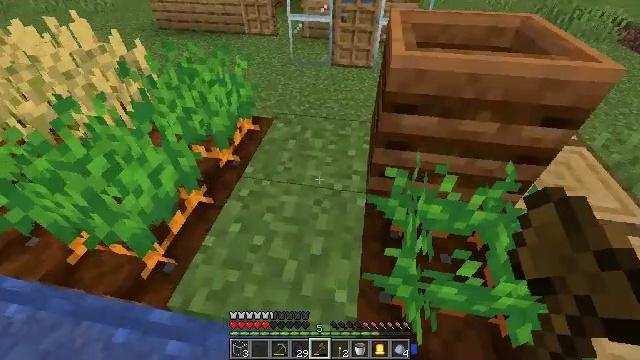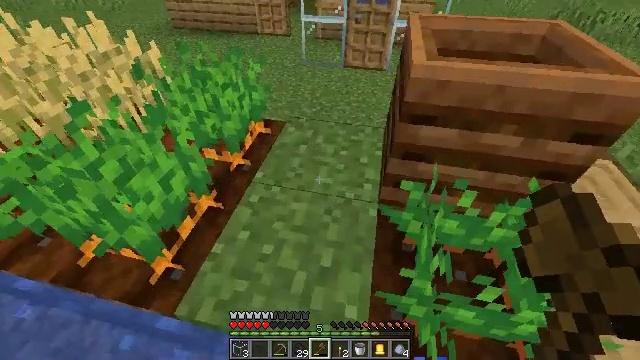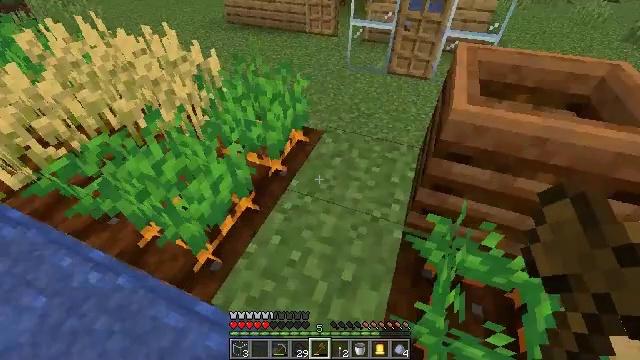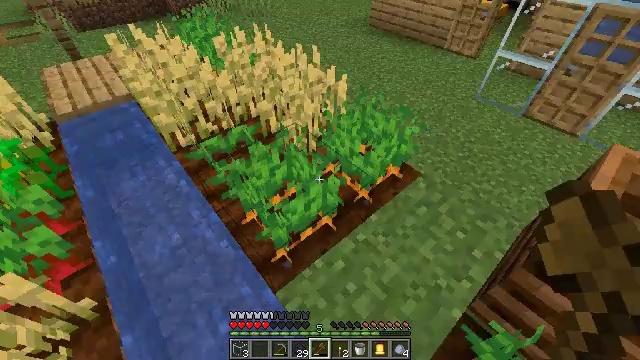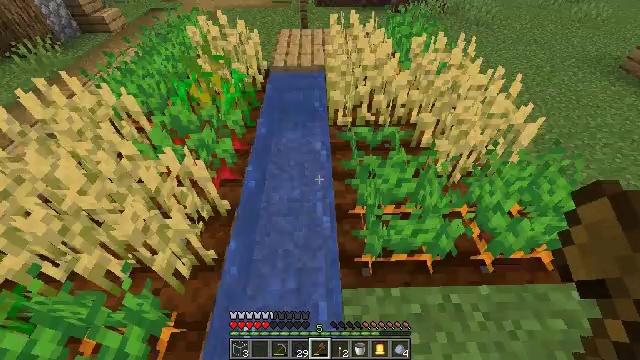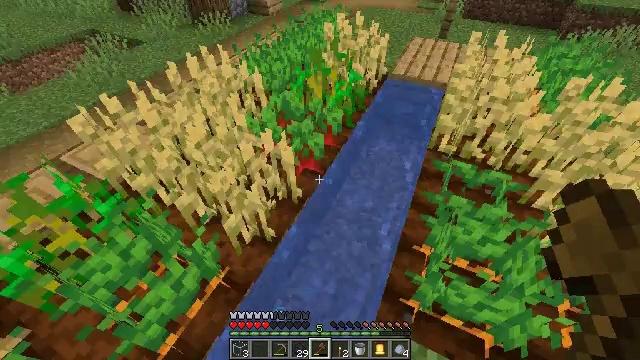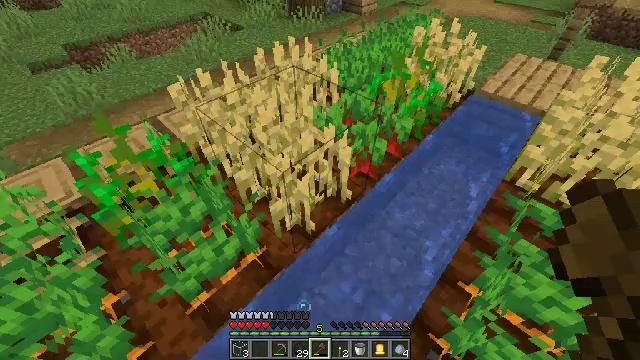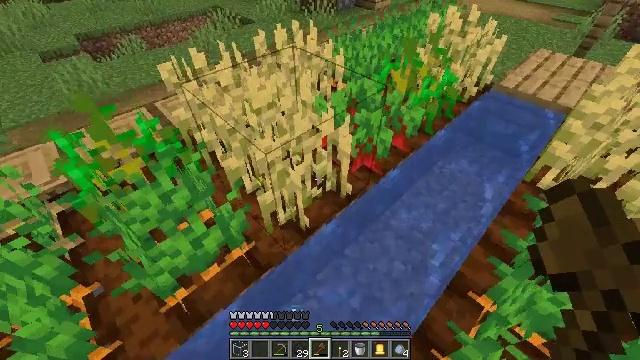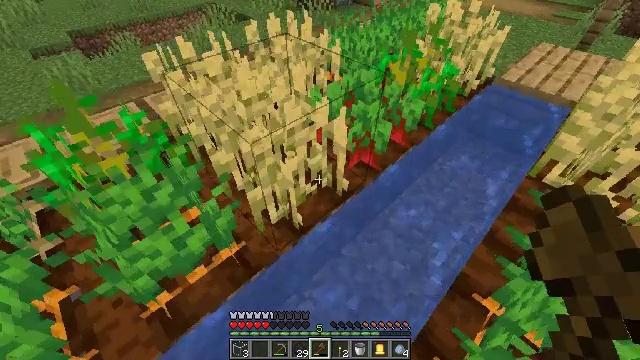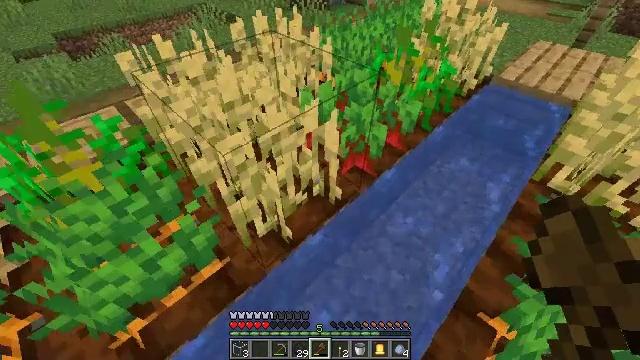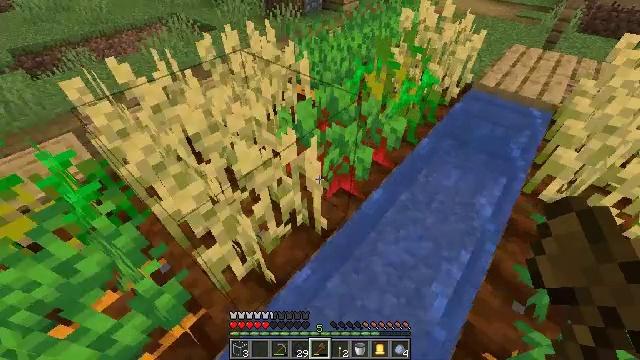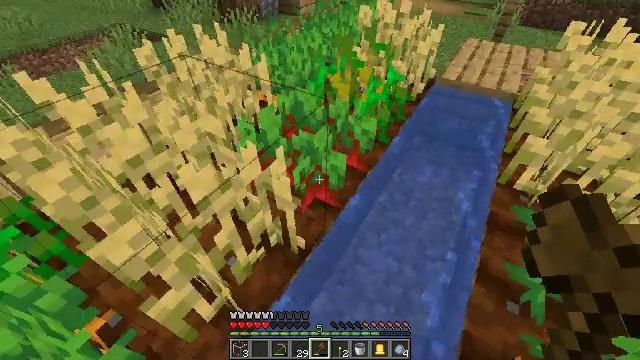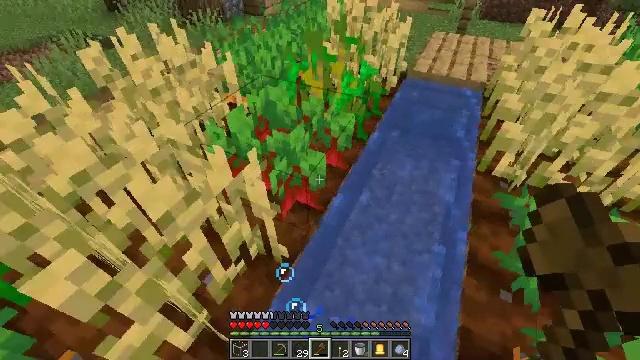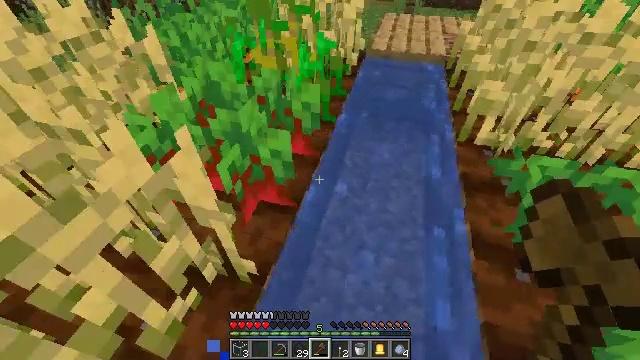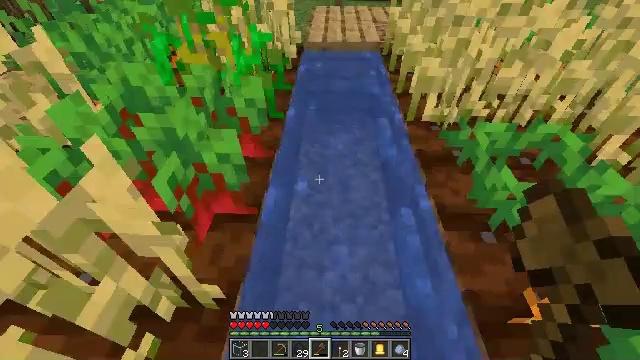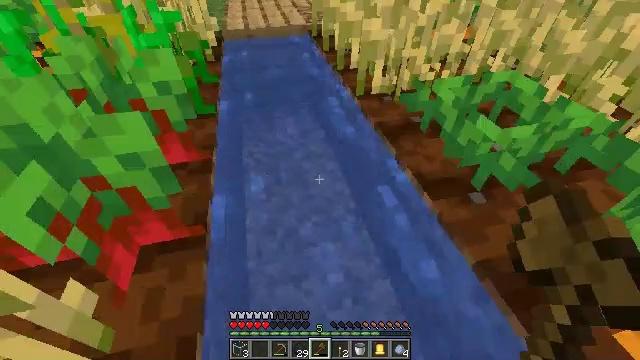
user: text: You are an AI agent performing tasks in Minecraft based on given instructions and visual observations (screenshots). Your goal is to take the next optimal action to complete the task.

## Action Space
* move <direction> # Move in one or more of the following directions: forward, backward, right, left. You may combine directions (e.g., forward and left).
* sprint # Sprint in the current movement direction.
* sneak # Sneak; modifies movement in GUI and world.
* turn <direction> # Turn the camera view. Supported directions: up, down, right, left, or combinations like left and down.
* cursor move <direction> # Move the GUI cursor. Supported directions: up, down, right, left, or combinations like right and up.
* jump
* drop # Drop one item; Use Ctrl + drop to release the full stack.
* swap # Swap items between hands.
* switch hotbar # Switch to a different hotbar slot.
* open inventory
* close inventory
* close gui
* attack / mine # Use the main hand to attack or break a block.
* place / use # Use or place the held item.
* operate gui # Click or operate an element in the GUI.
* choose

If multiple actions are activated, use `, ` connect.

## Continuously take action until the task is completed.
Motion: motion action
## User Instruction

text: Remove the oak slab to gather resources.
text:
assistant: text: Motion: move forward, turn left
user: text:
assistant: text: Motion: move forward, turn left and down, jump
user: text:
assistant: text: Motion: move forward, turn left and down, jump
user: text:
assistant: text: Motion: move forward, turn left, jump
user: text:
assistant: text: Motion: move forward, turn left, jump
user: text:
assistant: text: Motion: move forward, turn left, jump
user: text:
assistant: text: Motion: move forward, turn left
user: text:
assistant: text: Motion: move forward
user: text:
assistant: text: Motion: move forward, turn right
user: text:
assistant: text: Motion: move forward, turn right
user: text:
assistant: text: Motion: move forward, turn right
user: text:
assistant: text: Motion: move forward, turn right
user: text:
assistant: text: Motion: move forward, turn right
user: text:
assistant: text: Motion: move forward, turn right
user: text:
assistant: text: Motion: move forward, turn right
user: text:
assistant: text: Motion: move forward, turn right
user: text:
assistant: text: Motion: move forward, turn right
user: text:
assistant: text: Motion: move forward, jump
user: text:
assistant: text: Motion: move forward, jump
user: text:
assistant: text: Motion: move forward, jump
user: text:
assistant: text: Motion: move forward, jump
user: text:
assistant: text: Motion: move forward, jump
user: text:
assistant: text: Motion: move forward, jump
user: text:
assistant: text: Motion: move forward, jump
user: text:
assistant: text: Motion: move forward, jump
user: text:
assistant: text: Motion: move forward, jump
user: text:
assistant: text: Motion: move forward, jump
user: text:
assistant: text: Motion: move forward, jump
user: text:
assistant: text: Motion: move forward, jump
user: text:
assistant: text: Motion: move forward, jump